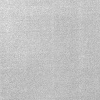
Atmospheric dust classification: dusty